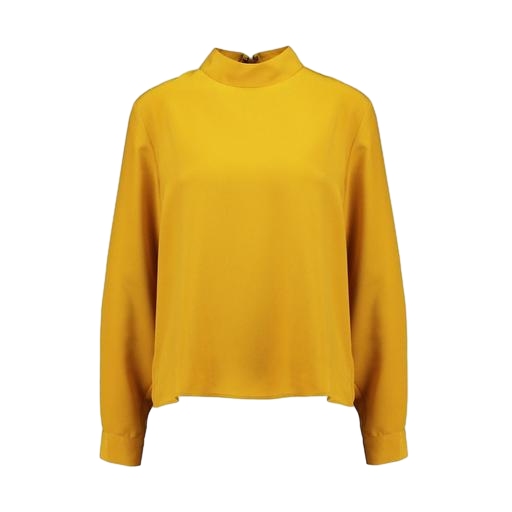
high-neck blouse, high-neck top, high neck blouse, white background